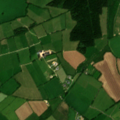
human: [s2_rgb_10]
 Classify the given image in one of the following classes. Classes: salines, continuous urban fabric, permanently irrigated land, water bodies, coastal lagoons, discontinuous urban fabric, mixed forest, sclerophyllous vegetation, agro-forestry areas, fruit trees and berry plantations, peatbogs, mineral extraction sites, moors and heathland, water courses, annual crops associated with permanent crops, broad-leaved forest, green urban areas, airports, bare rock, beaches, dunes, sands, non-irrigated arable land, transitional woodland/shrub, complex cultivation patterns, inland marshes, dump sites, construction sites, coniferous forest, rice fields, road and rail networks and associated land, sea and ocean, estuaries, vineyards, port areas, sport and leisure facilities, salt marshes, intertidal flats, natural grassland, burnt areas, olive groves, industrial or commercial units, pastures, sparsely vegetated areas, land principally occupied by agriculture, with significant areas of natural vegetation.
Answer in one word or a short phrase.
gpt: non-irrigated arable land, pastures, coniferous forest